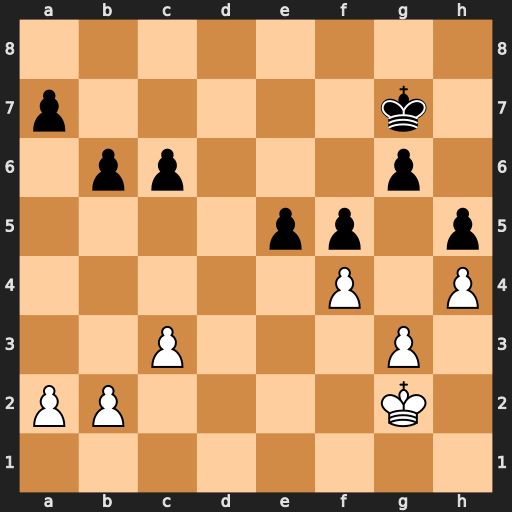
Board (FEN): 8/p5k1/1pp3p1/4pp1p/5P1P/2P3P1/PP4K1/8
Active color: w
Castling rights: -
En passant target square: -
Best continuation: fxe5 Kf7 Kf3 Ke6 Kf4